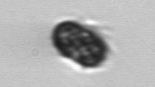
Label: Mesodinium